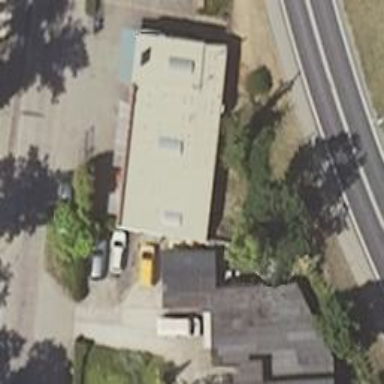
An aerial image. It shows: Car repair shop.